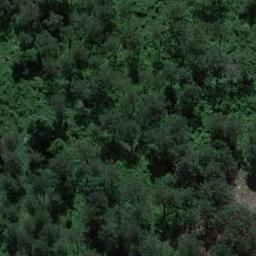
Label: forest